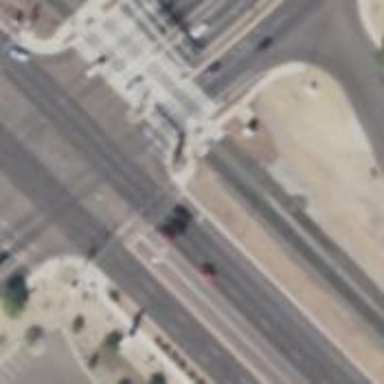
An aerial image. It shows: Solid stop line on the road.